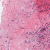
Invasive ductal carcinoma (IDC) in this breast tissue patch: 0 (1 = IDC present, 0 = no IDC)